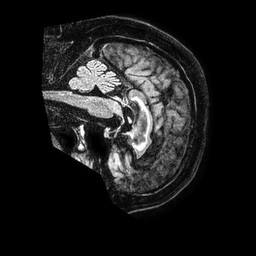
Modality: FLAIR
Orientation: sagittal
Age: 81
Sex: male
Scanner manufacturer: philips
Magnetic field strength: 1.5 T
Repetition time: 4.8 s
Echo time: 0.3 s